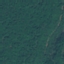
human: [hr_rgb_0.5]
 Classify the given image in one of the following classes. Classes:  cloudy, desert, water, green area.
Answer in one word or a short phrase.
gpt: green area